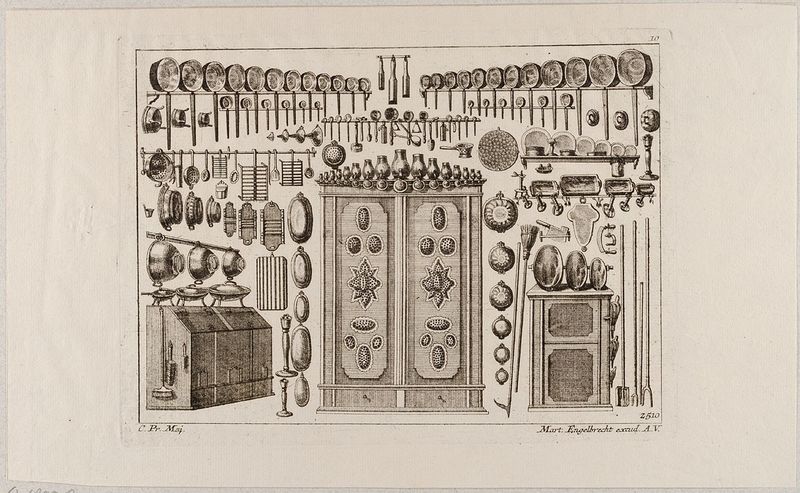
Titel: Kücheneinrichtung
Künstler: Jeremias Wachsmuth
Standort: Hamburg
Institution: Museum für Kunst und Gewerbe Hamburg
Schlagwörter: zeichnung, schrank, grafik, graphik, fotografie, photographie, geschirr, druckgraphik, druckgrafik, radierung, stich, kupferstich, haushalt, inventar, pfannen, hausrat, reproduktionen, kueche, druckerzeugnisse, gegenstaende, möbel, küchengeräte, ornamentstich, vorlageblätter, küchenschrank, töpfe, kuchenformen, kpfannen